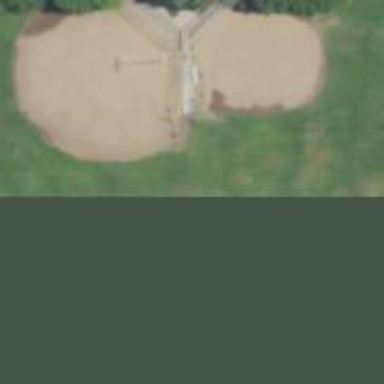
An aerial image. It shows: Baseball pitch for leisure land.